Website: lowes
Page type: review-order
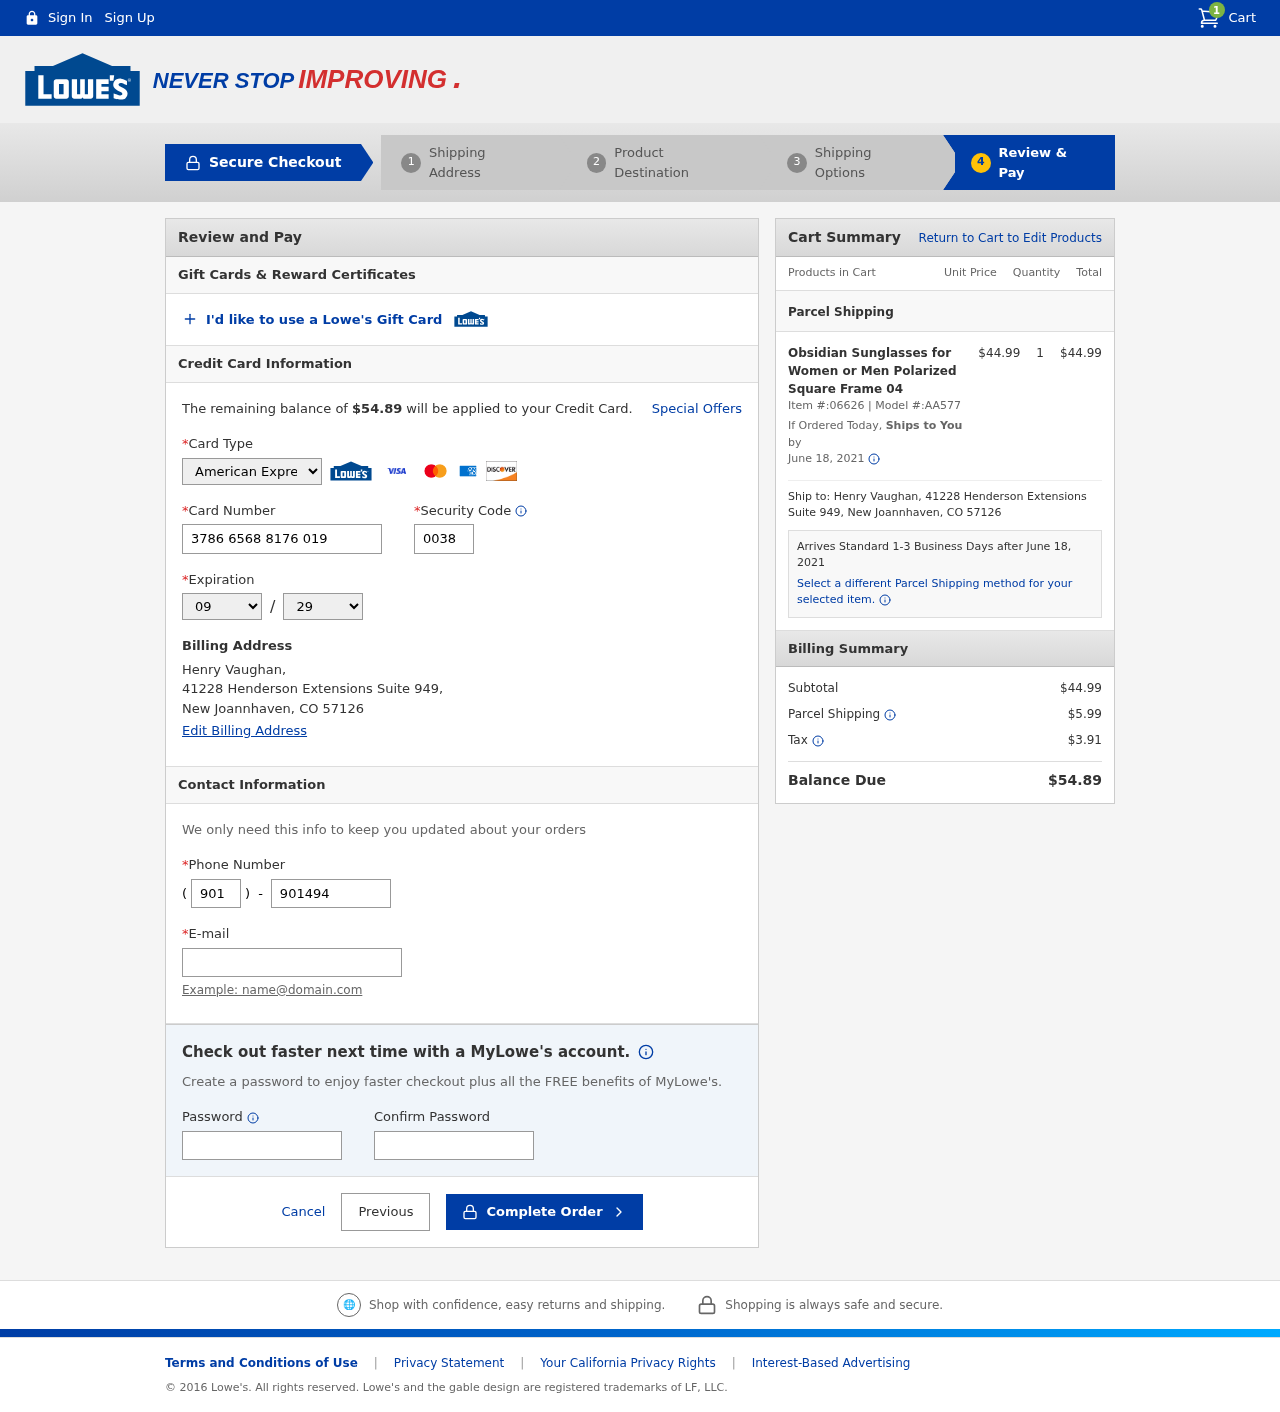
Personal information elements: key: PII_CARD_CVV
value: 0038
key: PII_CARD_EXPIRY_MONTH
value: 09
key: PII_CARD_EXPIRY_YEAR
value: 29
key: PII_CARD_NUMBER
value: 3786 6568 8176 019
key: PII_CARD_TYPE
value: American Express
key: PII_CITY
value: New Joannhaven
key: PII_EMAIL
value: henry_vaughan@hotmail.com
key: PII_FULLNAME
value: Henry Vaughan,
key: PII_PHONE
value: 9014948153
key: PII_PHONE_AREA
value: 901
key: PII_POSTCODE
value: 57126
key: PII_STATE_ABBR
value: CO
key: PII_STREET
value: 41228 Henderson Extensions Suite 949,
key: PII_FULLNAME2
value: Henry Vaughan
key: PII_STREET2
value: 41228 Henderson Extensions Suite 949
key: PII_CITY_STATE_ZIP2
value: New Joannhaven, CO 57126
Product elements: key: PRODUCT1_NAME
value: Obsidian Sunglasses for Women or Men Polarized Square Frame 04
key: PRODUCT1_PRICE
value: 44.99
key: PRODUCT1_QUANTITY
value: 1
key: PRODUCT1_ITEM_NUMBER
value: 06626
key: PRODUCT1_MODEL_NUMBER
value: AA577
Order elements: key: ORDER_NUM_ITEMS
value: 1
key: ORDER_TOTAL
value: $54.89
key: ORDER_SHIPPING_DATE
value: June 18, 2021
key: ORDER_SUBTOTAL
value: $44.99
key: ORDER_SHIPPING_DATE2
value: June 18, 2021
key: ORDER_SUBTOTAL2
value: $44.99
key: ORDER_SHIPPING_COST
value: $5.99
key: ORDER_TAX
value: $3.91